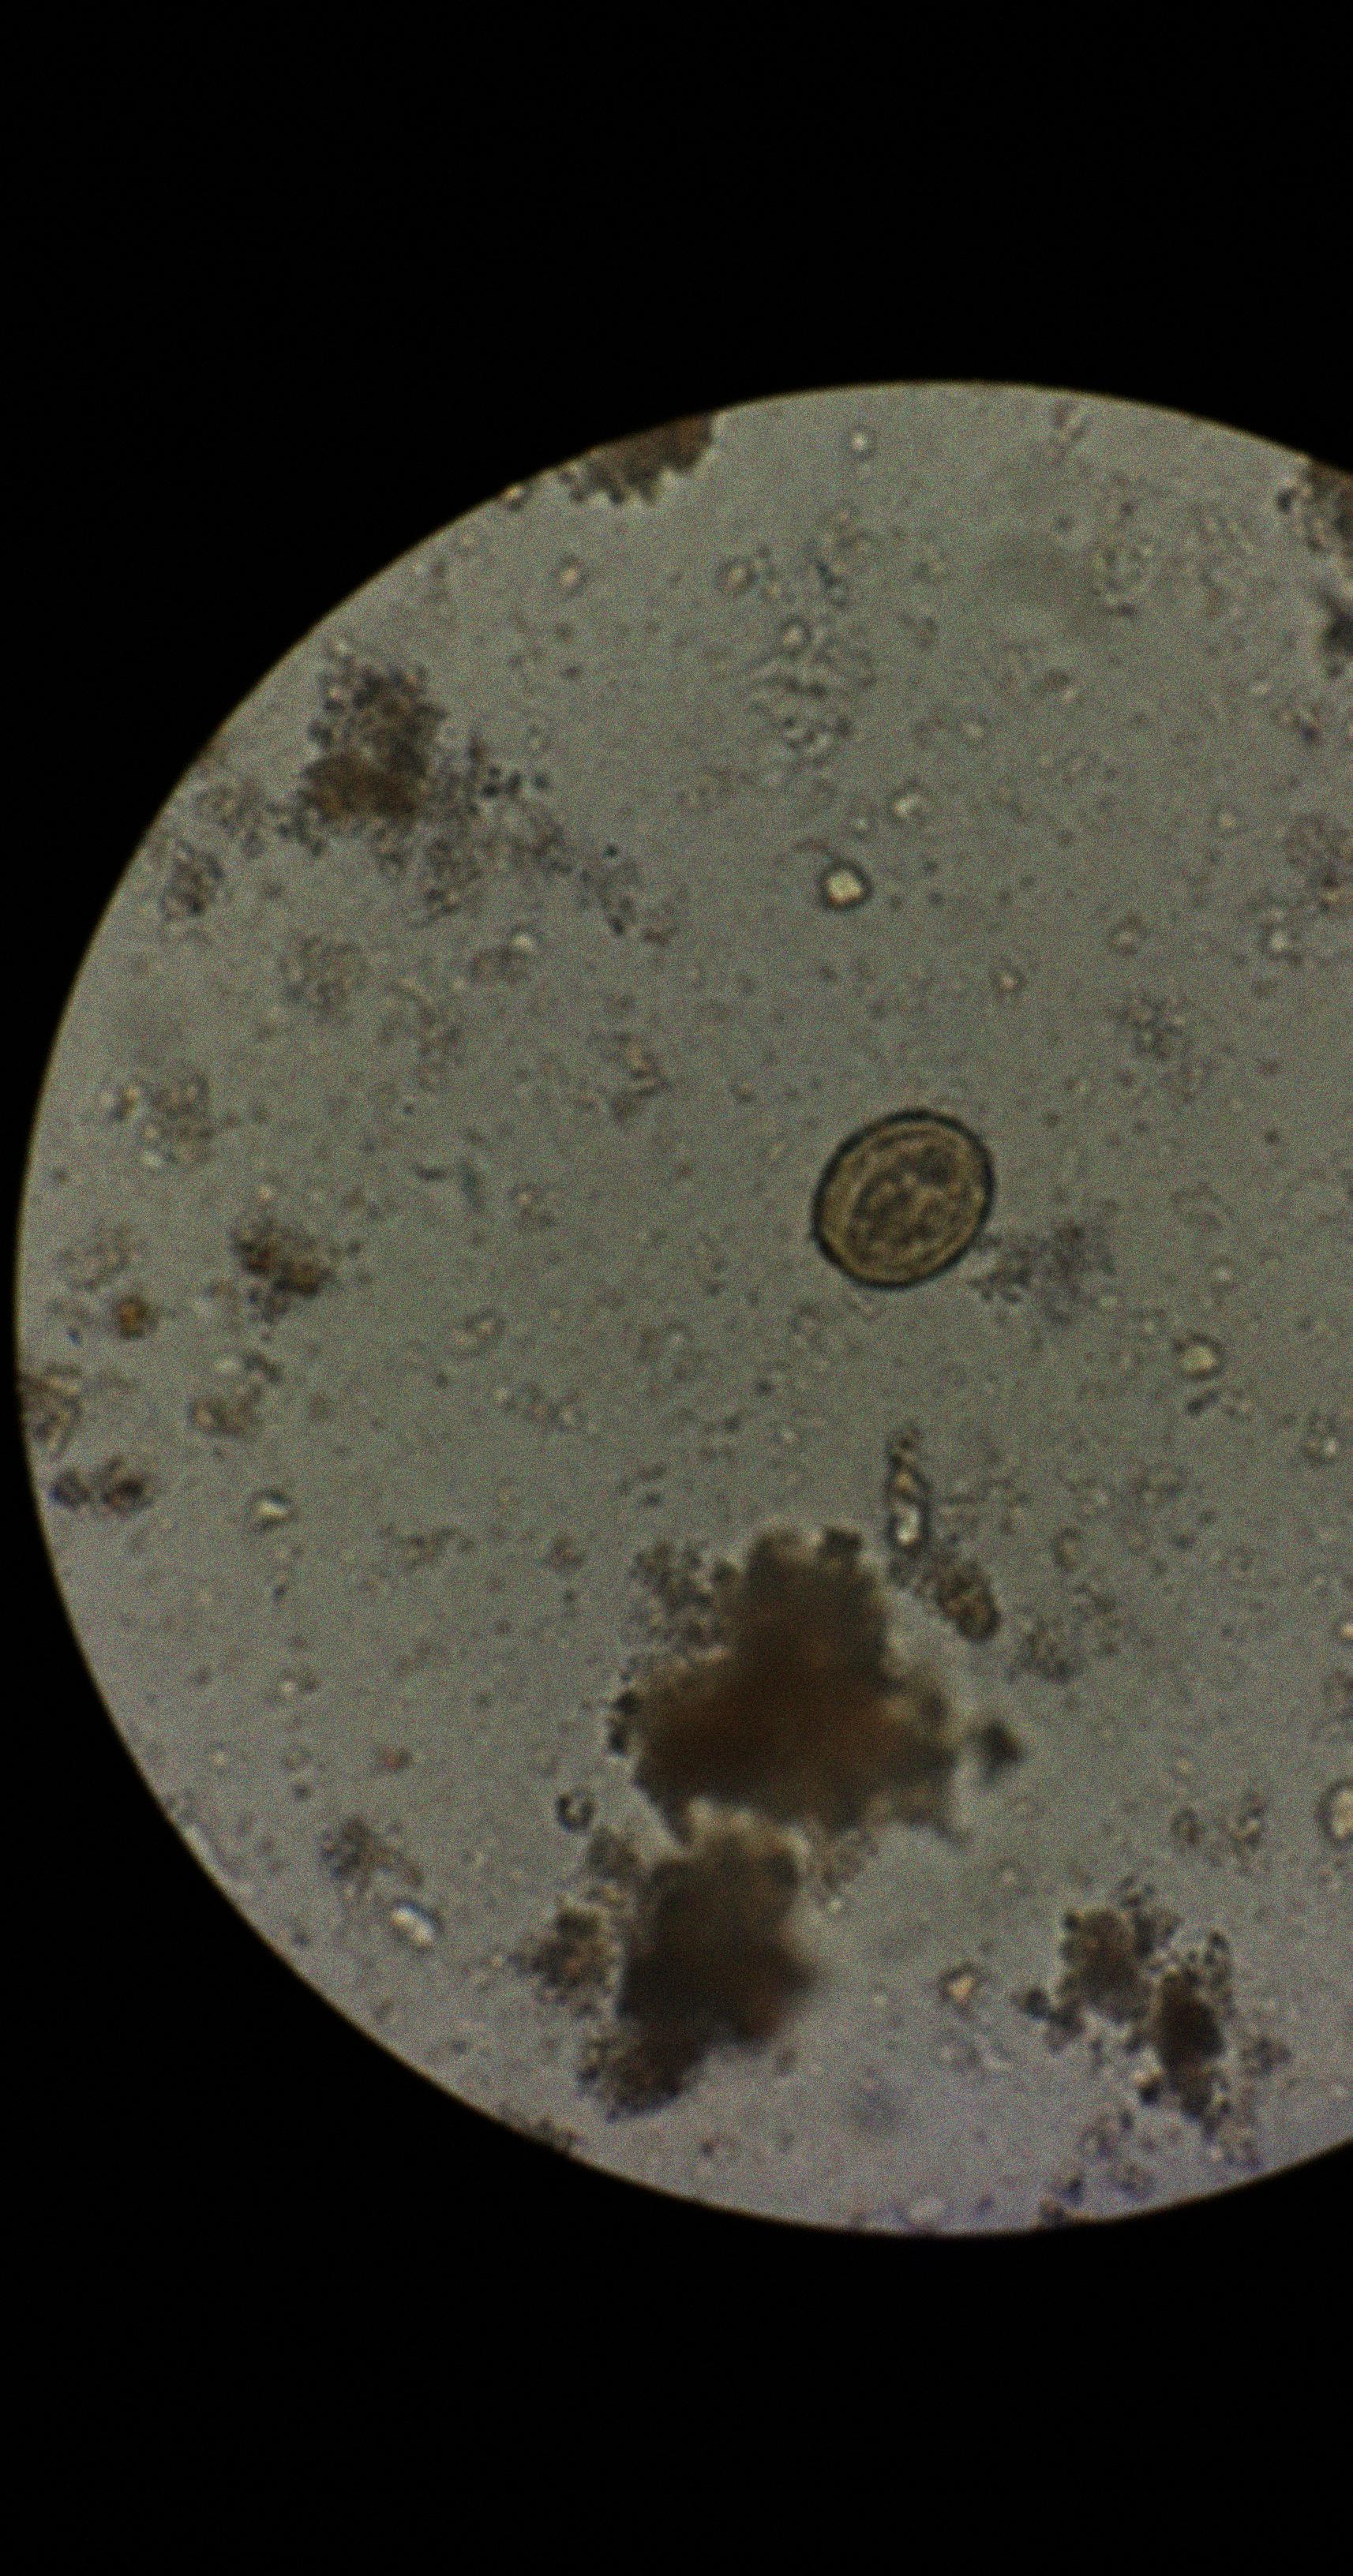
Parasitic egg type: Ascaris lumbricoides